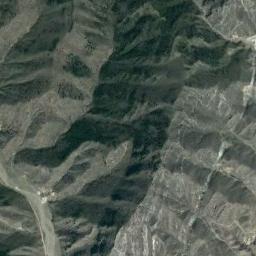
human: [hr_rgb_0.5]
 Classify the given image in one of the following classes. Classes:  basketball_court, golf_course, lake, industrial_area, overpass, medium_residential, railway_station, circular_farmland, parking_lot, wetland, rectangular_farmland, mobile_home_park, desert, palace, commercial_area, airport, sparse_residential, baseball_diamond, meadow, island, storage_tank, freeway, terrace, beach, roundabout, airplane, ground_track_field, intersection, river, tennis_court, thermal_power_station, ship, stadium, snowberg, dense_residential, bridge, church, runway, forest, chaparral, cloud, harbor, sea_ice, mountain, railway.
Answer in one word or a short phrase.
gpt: mountain